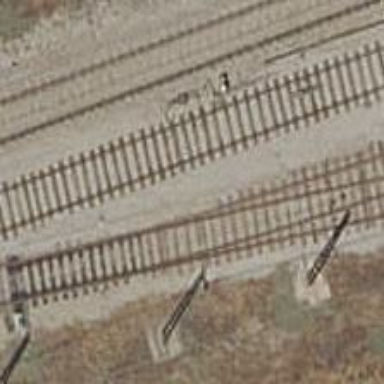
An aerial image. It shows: Rail siding with electrified contact lines.